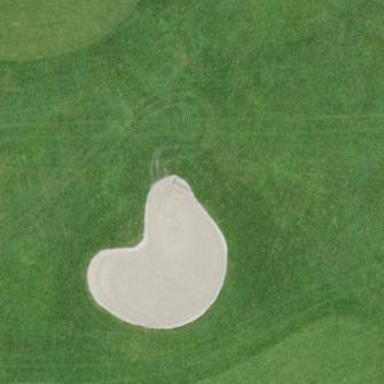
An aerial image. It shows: Sandy area is golf bunker.